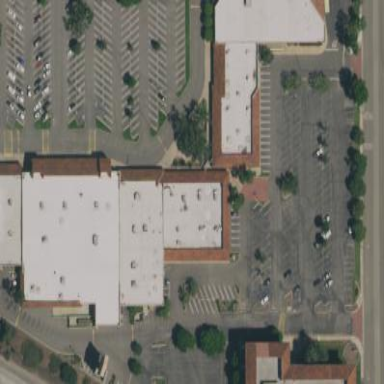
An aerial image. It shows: Retail building.